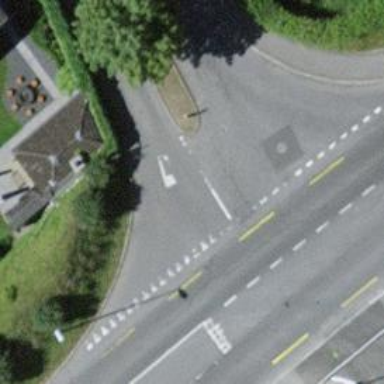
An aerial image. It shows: Road with "give way" sign.